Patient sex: M
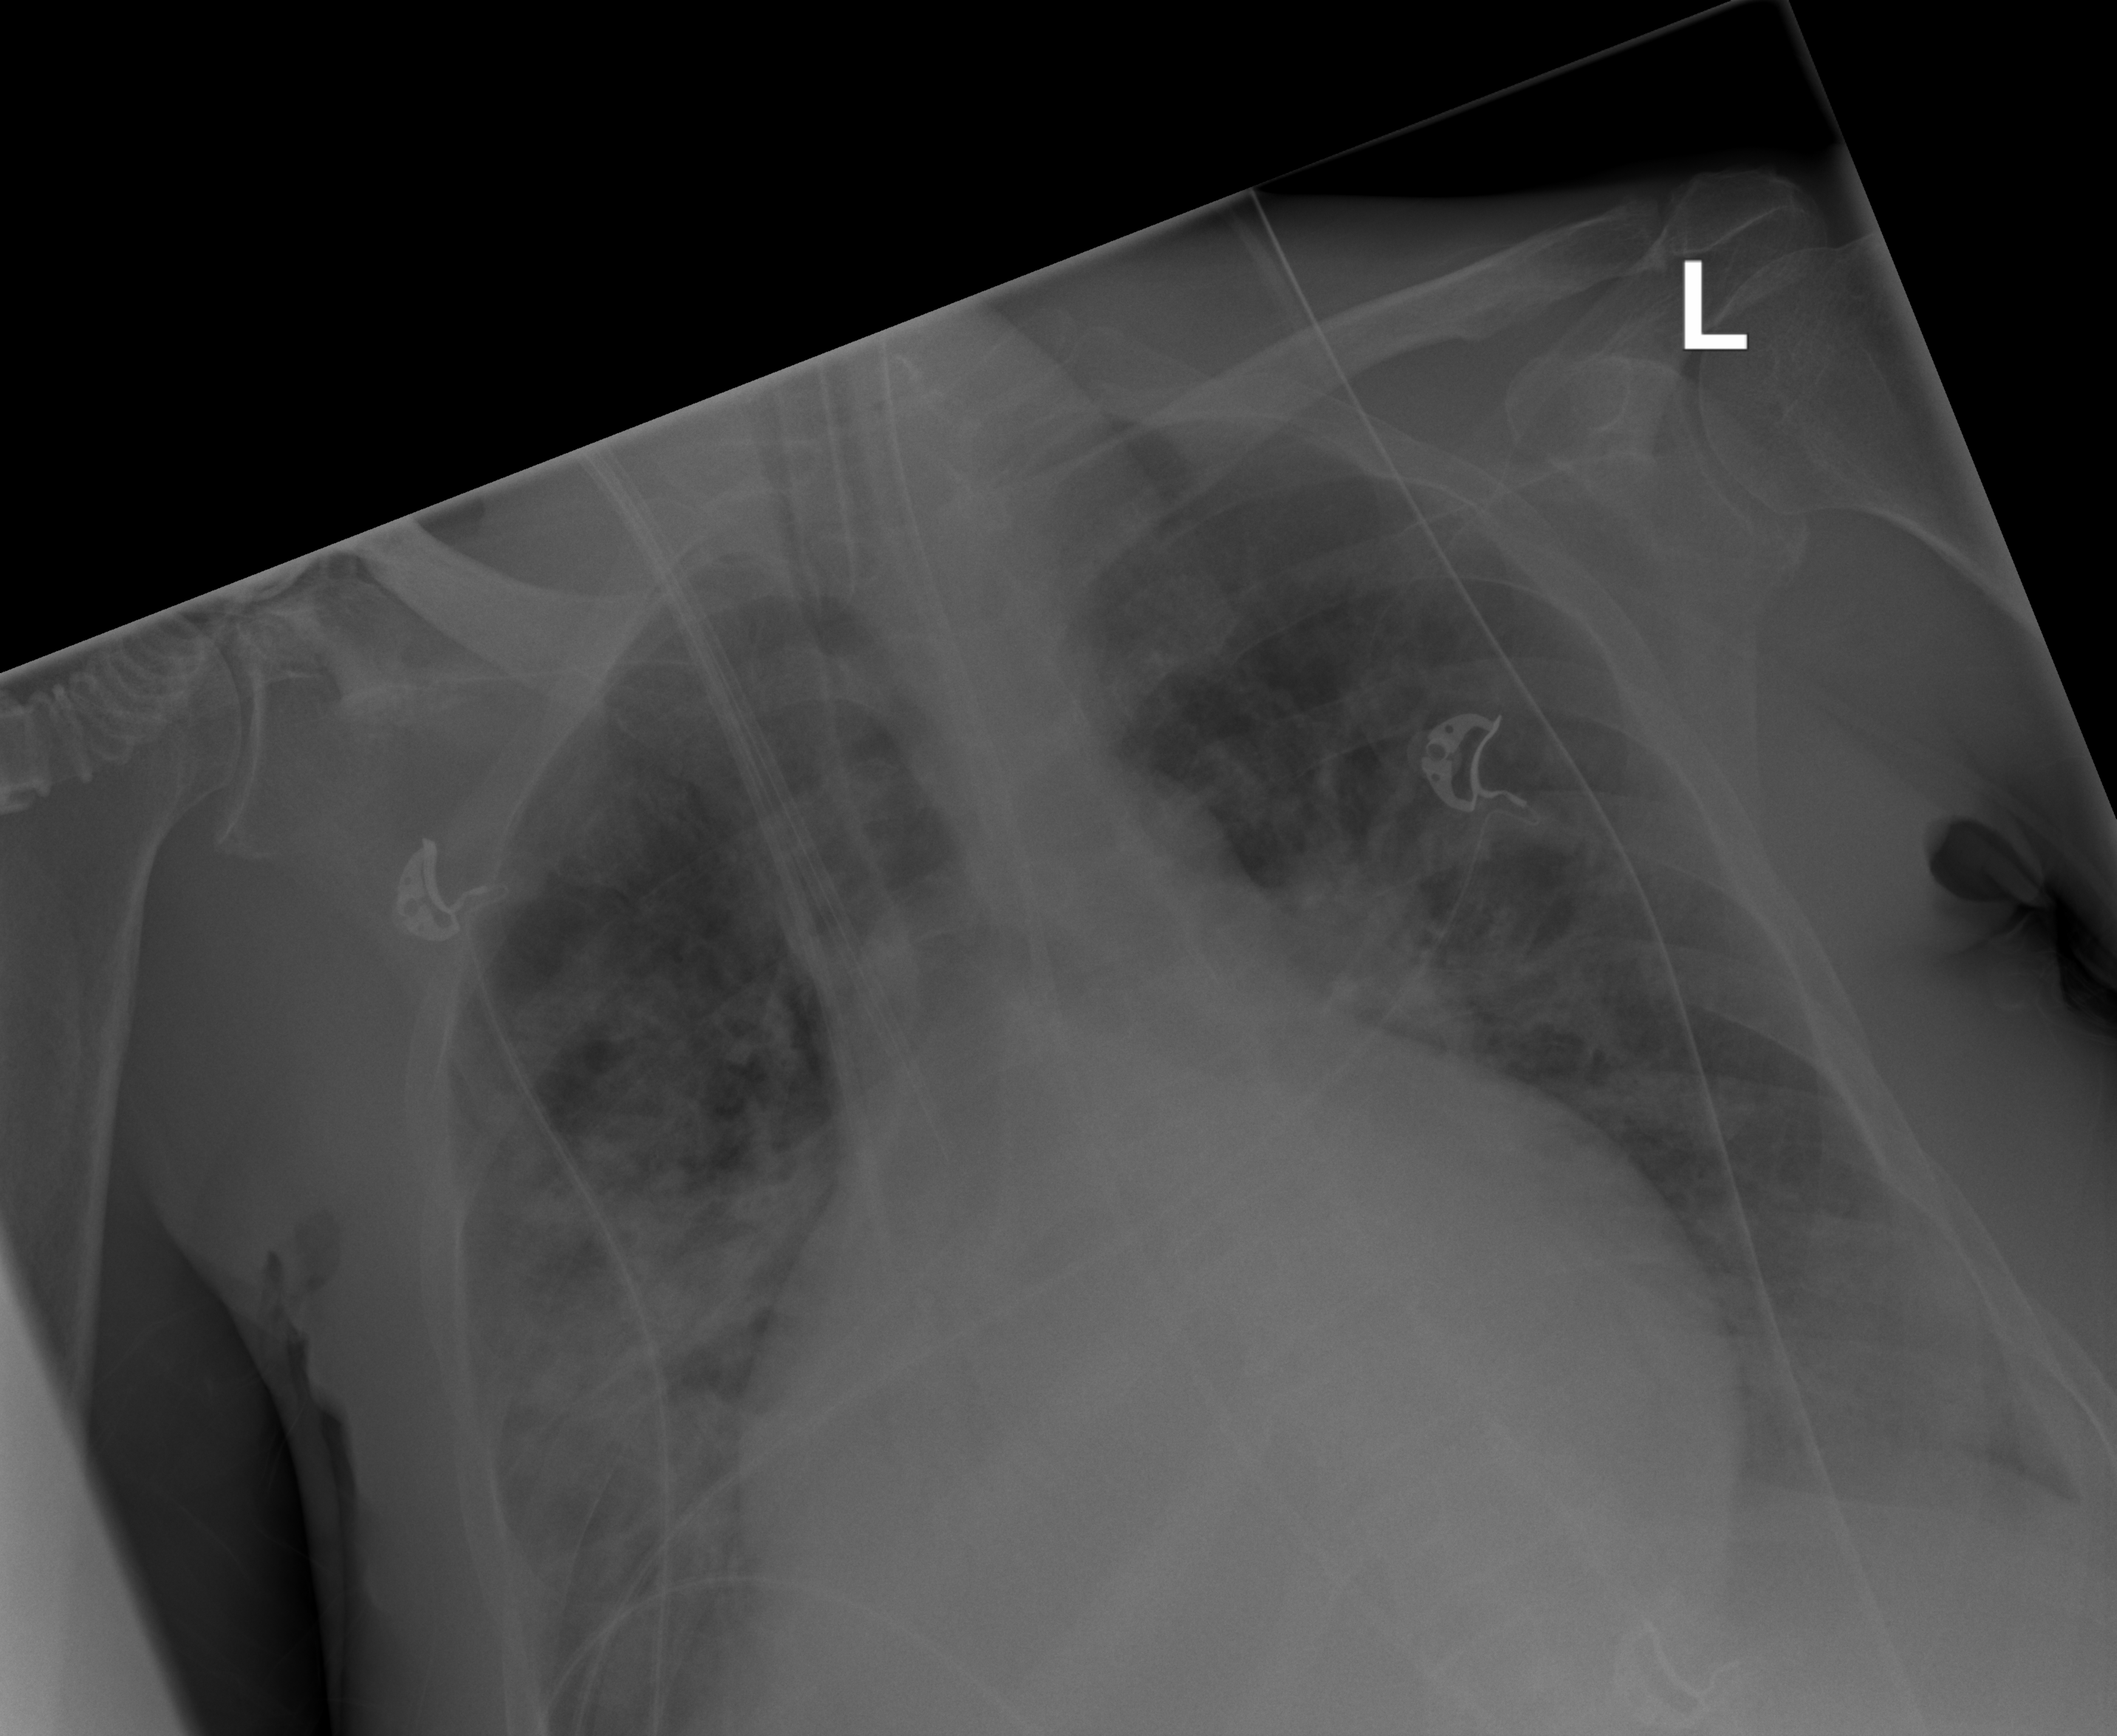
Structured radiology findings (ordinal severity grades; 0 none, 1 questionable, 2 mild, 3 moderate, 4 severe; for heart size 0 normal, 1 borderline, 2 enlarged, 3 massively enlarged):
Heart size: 2
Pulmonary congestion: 2
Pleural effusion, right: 2
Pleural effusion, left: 2
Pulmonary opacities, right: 3
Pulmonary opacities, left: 2
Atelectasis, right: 2
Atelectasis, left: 2